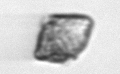
Label: Kryptoperidinium_triquetrum